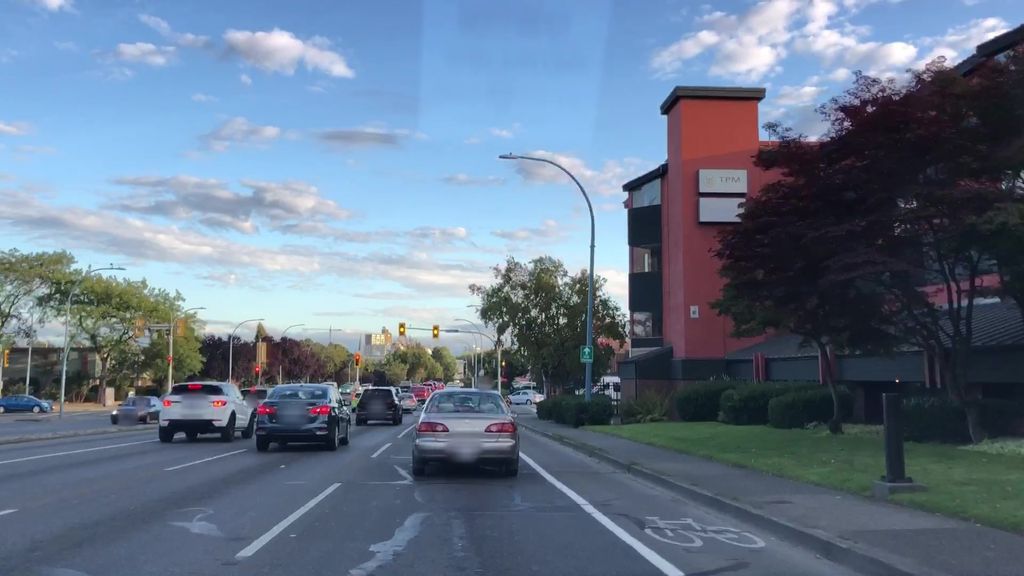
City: victoria